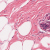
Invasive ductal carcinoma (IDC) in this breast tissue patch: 0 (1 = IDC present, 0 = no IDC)